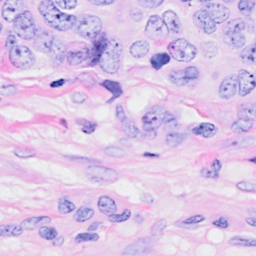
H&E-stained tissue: Breast